Question: I've already implemented a sidebar like that in Facebook/Path apps with <URL> but I've noticed that Spotify app it's a bit different and has a very slick effect. The sidebar is not already full visible but it slides and show the icons as more as you swipe with your finger. How to animate the sidebar in this way?
Here an image for a better explanation.

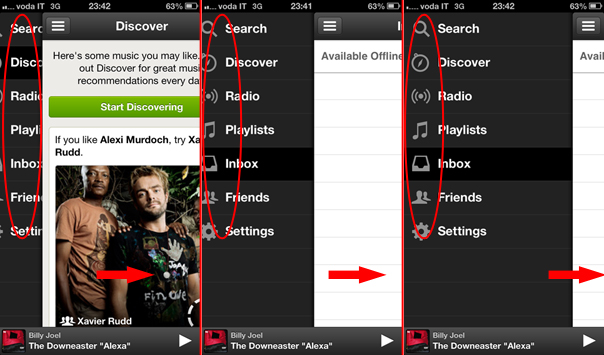
Answer: Take a look at 'MMDrawerController' <URL>
It has nice sample app and allows custom sliding effects, including the one you are looking for